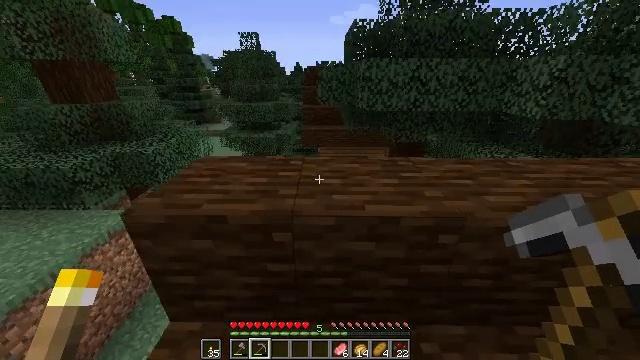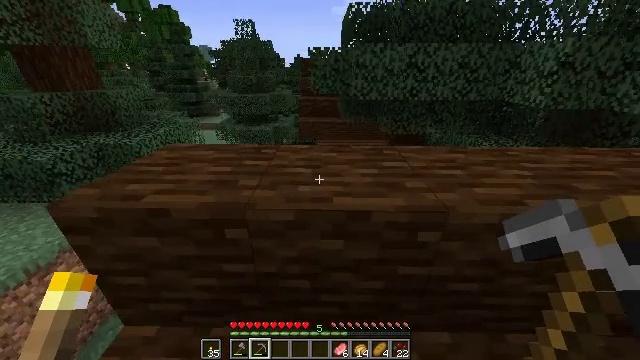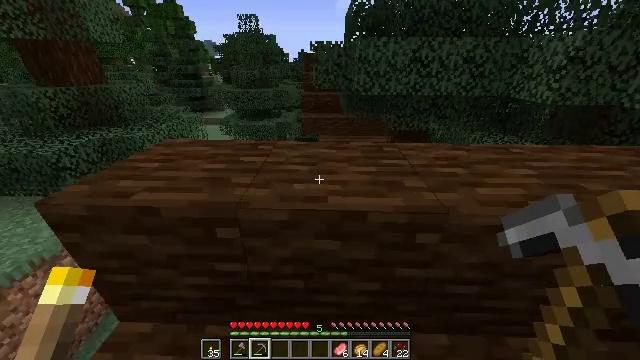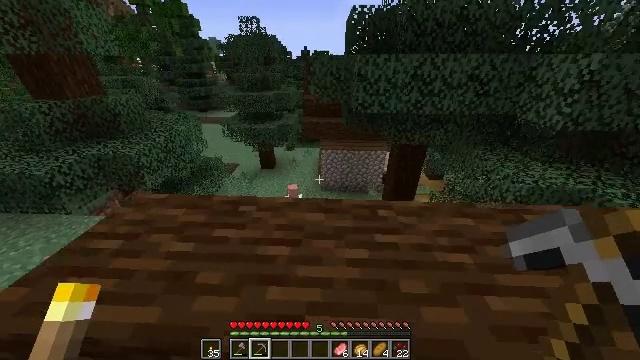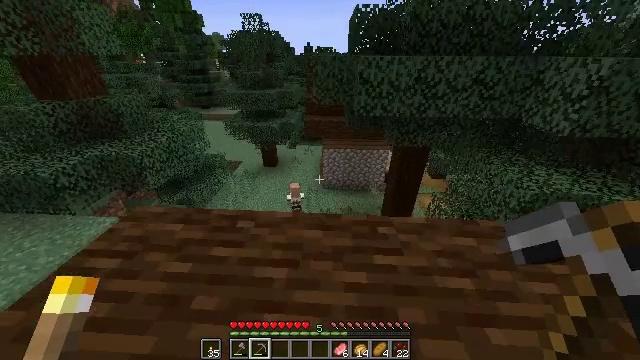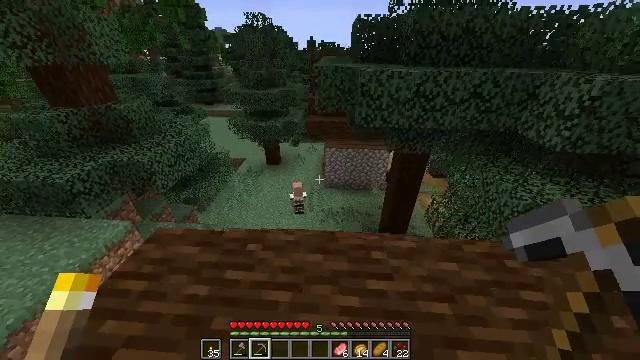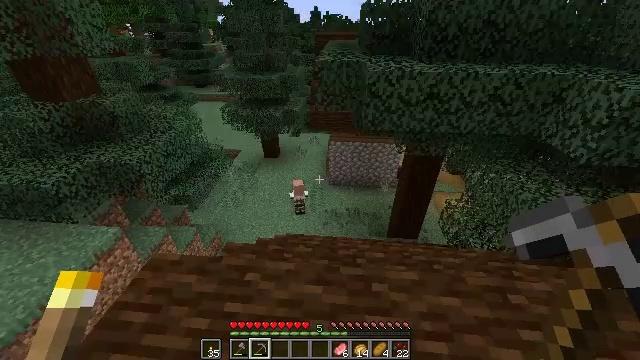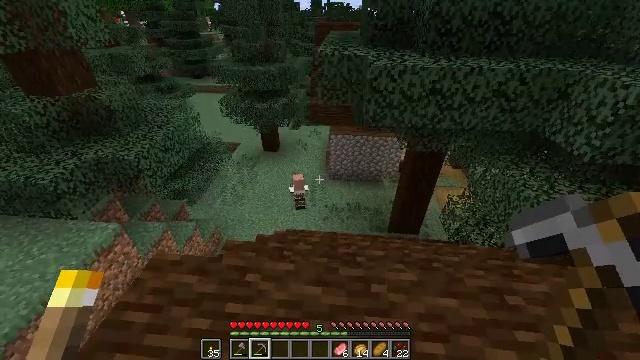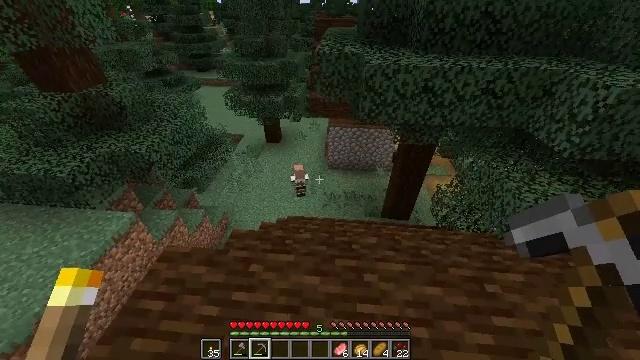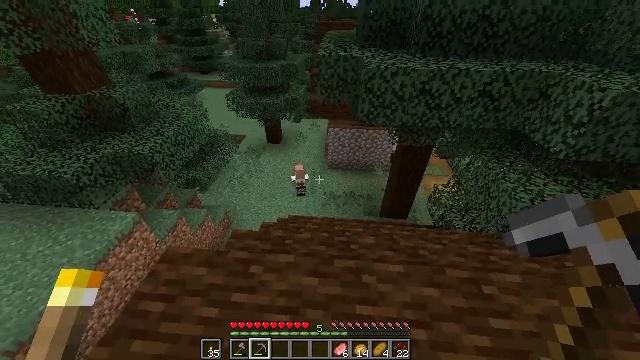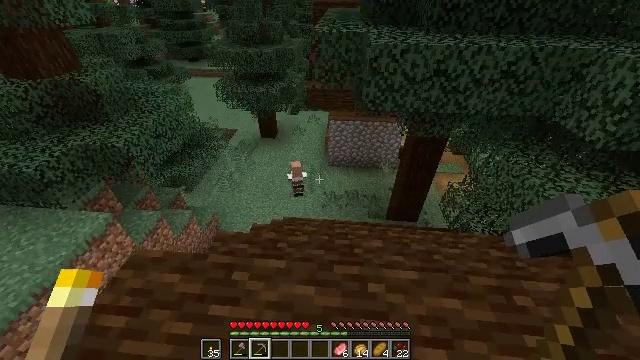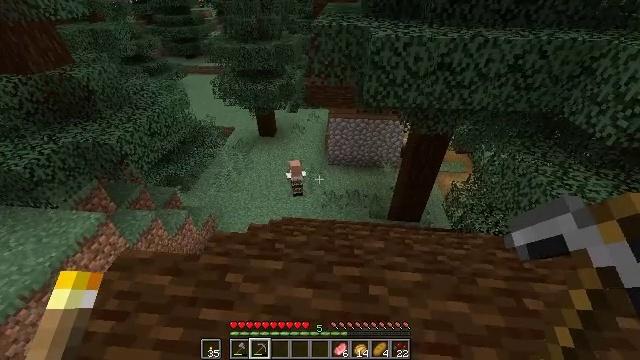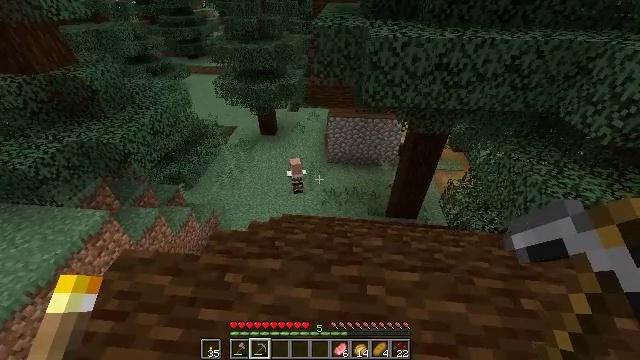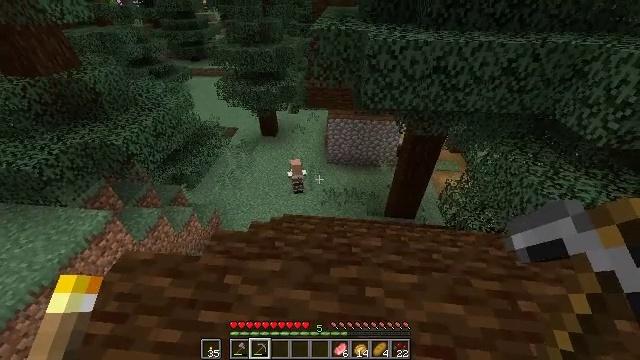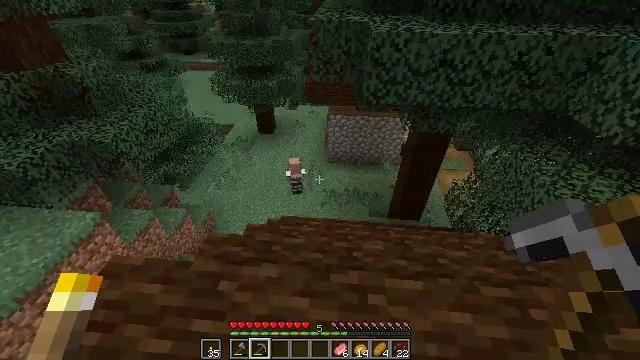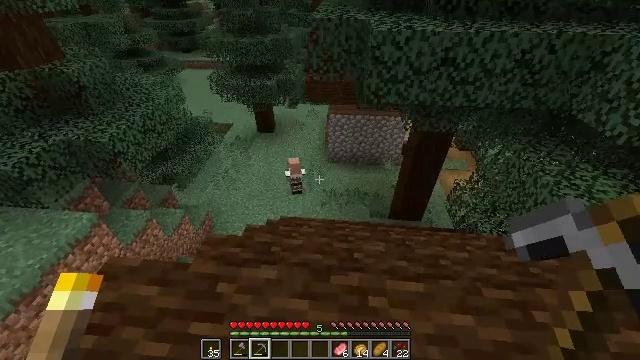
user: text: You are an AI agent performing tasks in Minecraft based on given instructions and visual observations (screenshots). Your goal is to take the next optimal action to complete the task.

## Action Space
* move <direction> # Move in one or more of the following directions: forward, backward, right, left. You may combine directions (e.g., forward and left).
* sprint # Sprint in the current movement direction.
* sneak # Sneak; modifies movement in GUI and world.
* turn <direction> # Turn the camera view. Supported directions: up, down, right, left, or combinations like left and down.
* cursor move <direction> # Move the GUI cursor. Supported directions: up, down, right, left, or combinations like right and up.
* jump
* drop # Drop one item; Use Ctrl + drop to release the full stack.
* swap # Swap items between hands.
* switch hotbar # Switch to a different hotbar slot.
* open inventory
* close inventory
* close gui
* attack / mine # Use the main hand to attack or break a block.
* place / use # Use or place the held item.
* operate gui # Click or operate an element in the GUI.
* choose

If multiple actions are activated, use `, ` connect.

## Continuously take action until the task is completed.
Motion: motion action
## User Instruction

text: Punch the spruce leaves to get saplings.
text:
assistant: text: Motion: move forward, sprint, turn down
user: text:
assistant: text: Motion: move forward, sprint, turn down
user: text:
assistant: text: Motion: move forward, sprint, turn down, jump
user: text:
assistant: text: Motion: move forward, sprint, turn down, jump
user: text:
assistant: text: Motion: move forward, sprint, turn down, jump
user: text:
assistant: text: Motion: move forward, sprint, turn left and down, jump
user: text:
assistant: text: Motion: move forward, turn down
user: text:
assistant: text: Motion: turn down
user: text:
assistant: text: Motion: no_op
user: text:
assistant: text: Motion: no_op
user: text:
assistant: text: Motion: no_op
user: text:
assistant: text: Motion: no_op
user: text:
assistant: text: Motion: no_op
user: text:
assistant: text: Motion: no_op
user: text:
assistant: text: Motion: no_op
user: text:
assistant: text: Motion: no_op
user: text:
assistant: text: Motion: no_op
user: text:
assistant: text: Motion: turn left
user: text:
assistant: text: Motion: turn left and up
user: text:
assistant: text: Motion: turn left and up
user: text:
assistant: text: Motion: turn left and up
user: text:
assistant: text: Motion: no_op
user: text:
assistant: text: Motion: no_op
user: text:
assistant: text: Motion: no_op
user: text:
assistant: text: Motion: no_op
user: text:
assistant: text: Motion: no_op
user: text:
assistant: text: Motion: no_op
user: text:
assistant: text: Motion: move forward and move right
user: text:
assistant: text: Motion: move forward and move right
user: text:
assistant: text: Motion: move forward and move right